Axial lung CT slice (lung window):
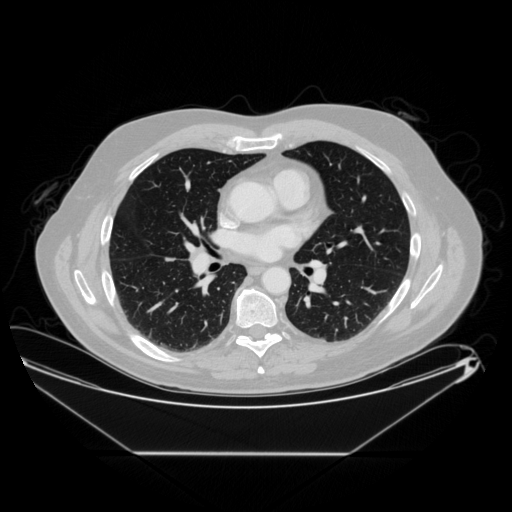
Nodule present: no